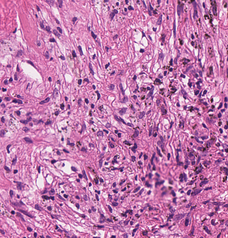
Tumor epithelial tissue: no
Tumor-associated stroma tissue: yes
Normal tissue: no